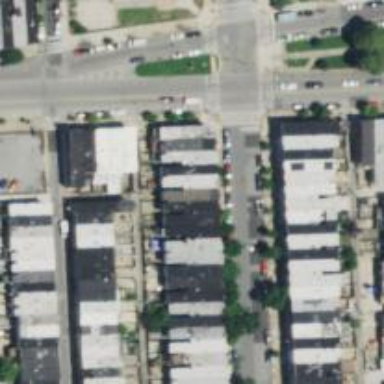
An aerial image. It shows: Alleyway designated as service road.